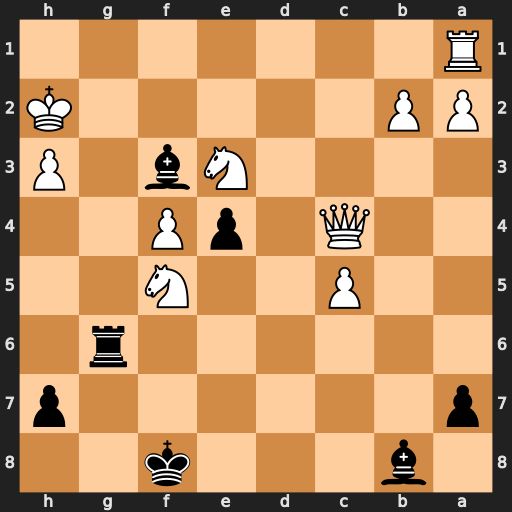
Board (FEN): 1b3k2/p6p/6r1/2P2N2/2Q1pP2/4Nb1P/PP5K/R7
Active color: b
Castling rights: -
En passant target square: -
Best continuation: Bxf4+ Ng3 Rxg3